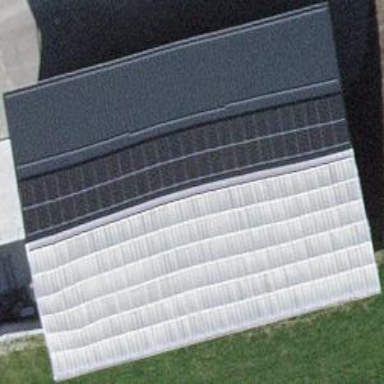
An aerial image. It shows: Cowshed building.